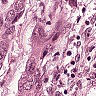
Metastatic tissue present: yes